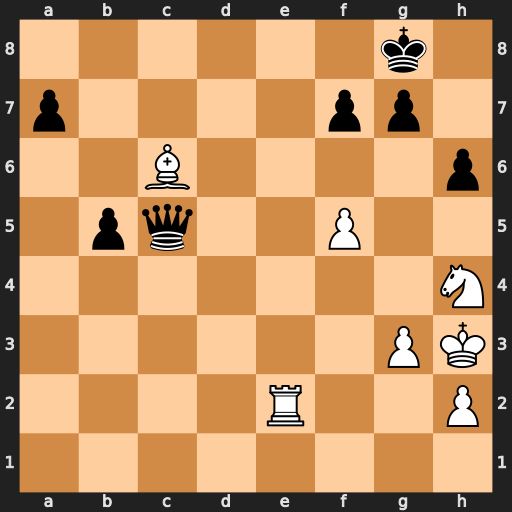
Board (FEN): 6k1/p4pp1/2B4p/1pq2P2/7N/6PK/4R2P/8
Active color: w
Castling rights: -
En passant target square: -
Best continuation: Re8+ Kh7 Be4 g6 fxg6+